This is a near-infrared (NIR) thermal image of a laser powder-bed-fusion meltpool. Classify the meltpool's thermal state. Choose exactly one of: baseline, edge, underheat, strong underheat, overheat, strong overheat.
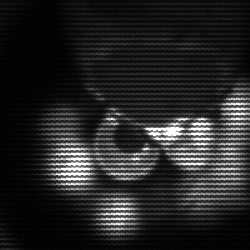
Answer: edge